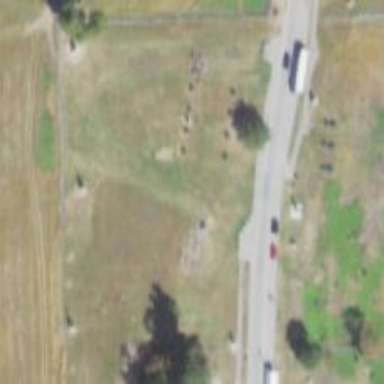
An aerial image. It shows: Historic monument.